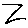
Label: zigzag